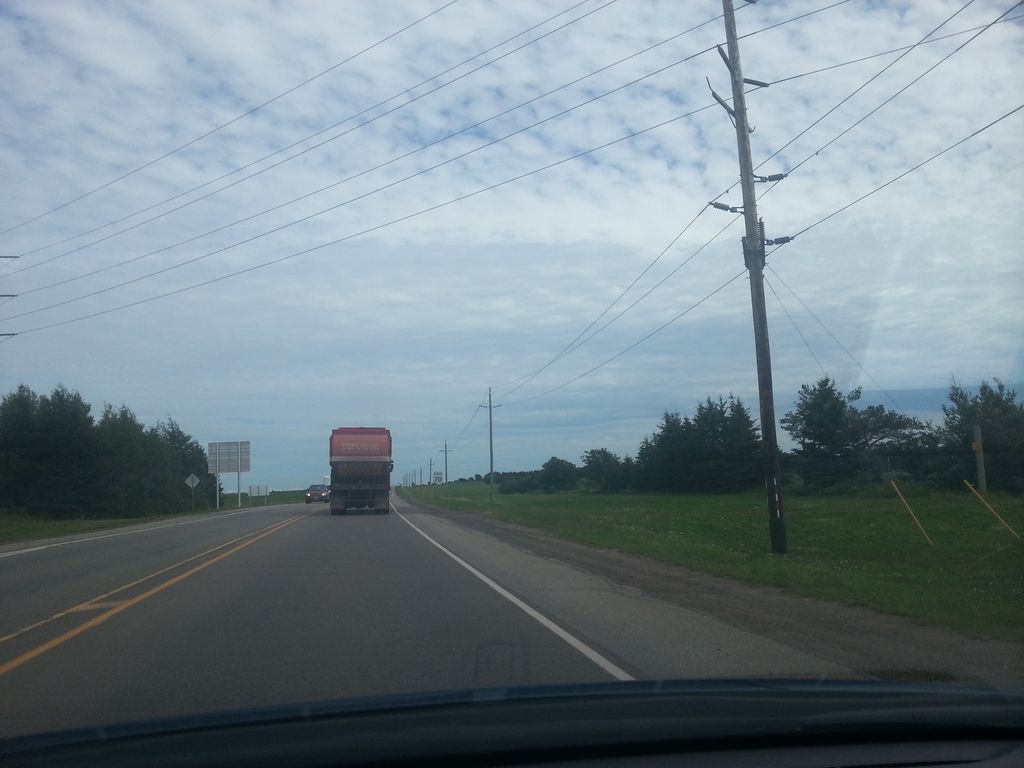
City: charlottetown